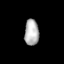
Tissue: lung
Cell type: Epithelial cells
Senescence score: 0.1921
Nuclear area (px): 365
Mean DAPI intensity: 179.921